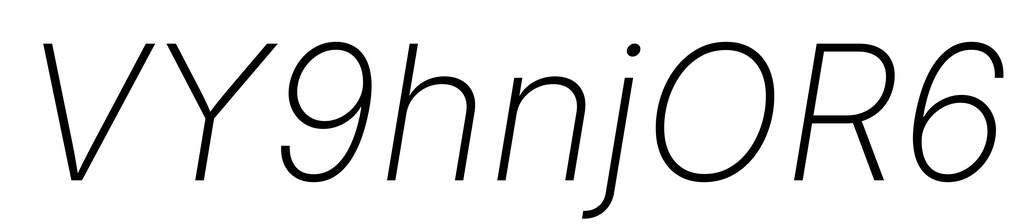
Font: Inter-Italic_ExtraLight_Italic